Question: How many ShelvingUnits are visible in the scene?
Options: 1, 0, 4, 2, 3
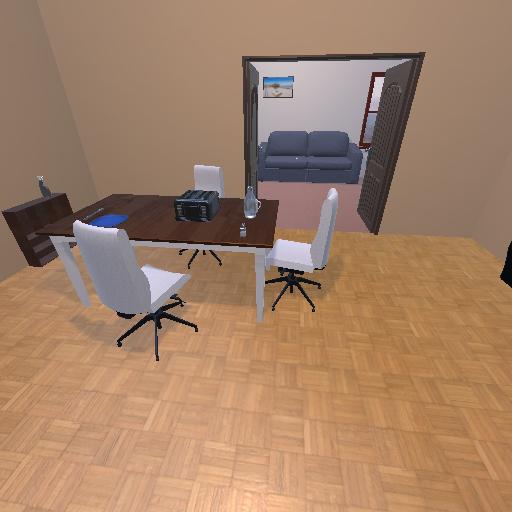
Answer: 1